Aerial crown-view tile of a tropical tree (Barro Colorado Island, Panama), acquired 20240611:
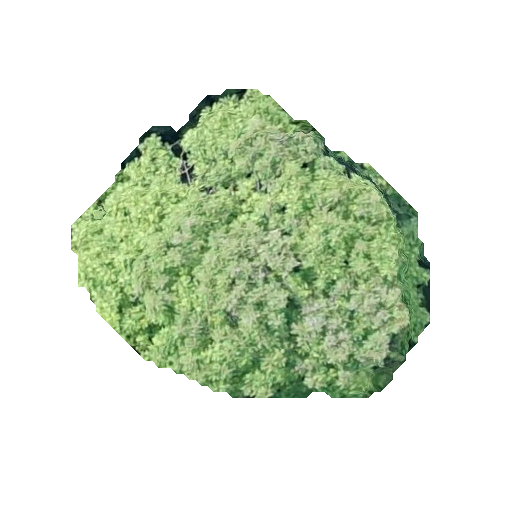
Species: Dipteryx oleifera
GBIF accepted scientific name: Dipteryx oleifera
Crown area: 124.571 m²